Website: walmart
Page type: customer-info-address
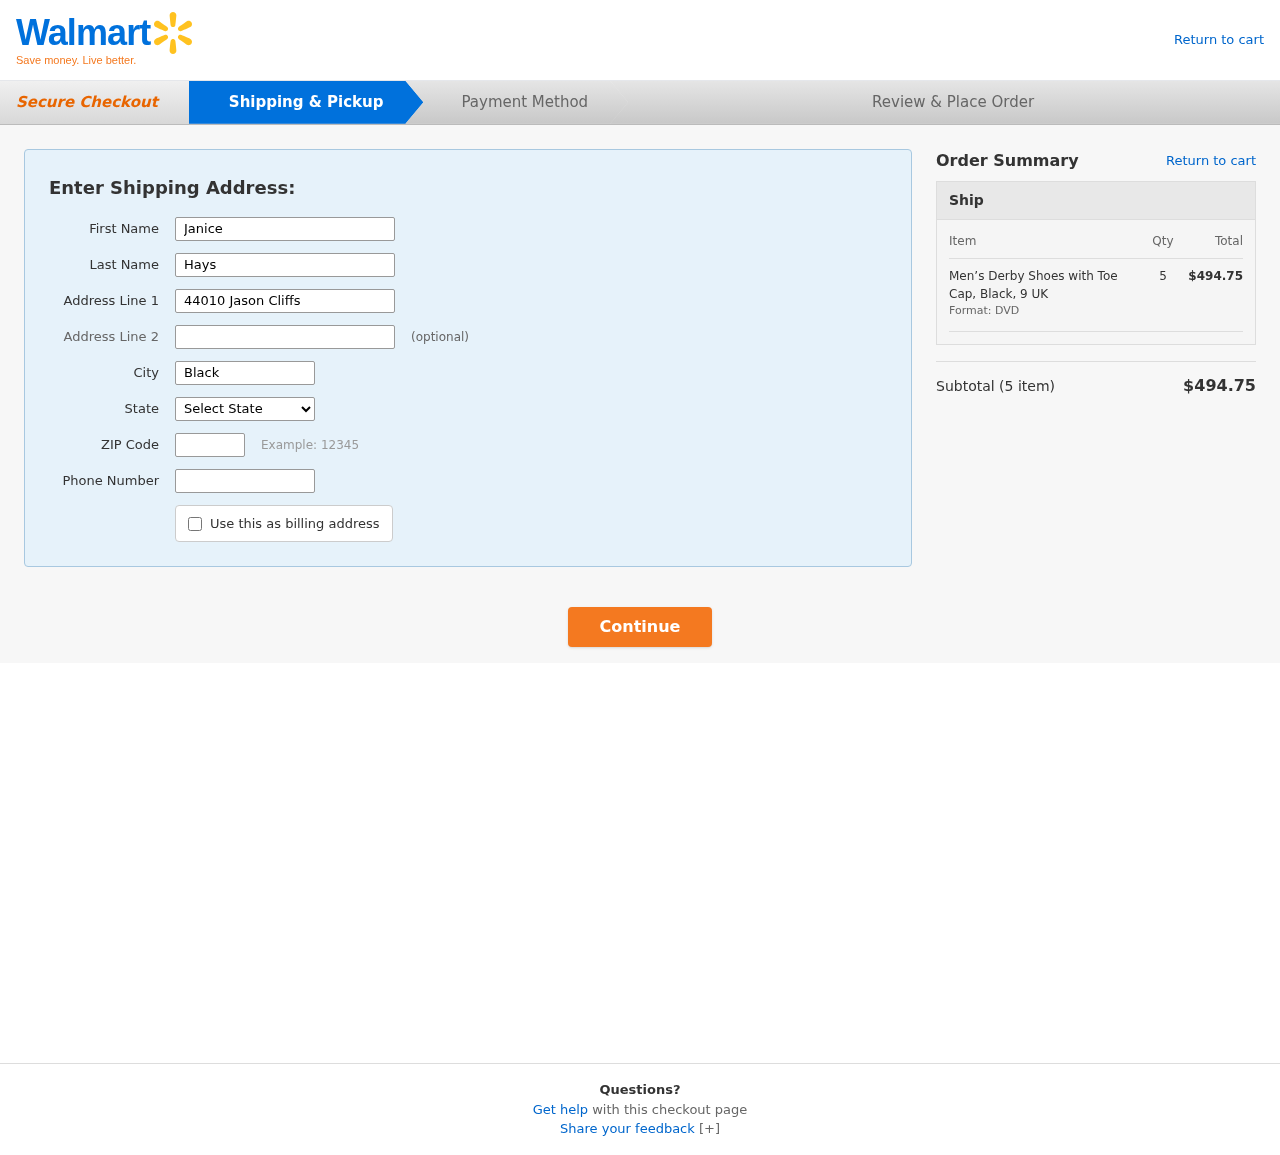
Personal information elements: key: PII_CITY
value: Blackside
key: PII_FIRSTNAME
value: Janice
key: PII_LASTNAME
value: Hays
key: PII_PHONE
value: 9039363237
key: PII_POSTCODE
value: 41306
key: PII_STATE
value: Connecticut
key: PII_STREET
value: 44010 Jason Cliffs
Product elements: key: PRODUCT1_NAME
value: Men’s Derby Shoes with Toe Cap, Black, 9 UK
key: PRODUCT1_QUANTITY
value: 5
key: PRODUCT1_LINE_TOTAL
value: $494.75
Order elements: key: ORDER_NUM_ITEMS
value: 5
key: ORDER_SUBTOTAL
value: $494.75